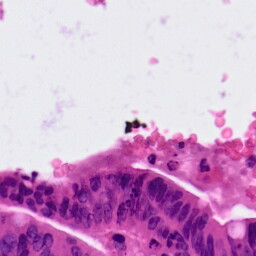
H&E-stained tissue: Colon